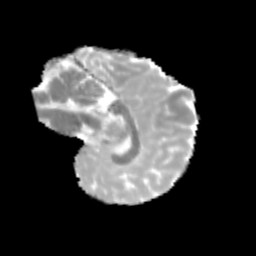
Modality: MD
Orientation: sagittal
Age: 9
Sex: male
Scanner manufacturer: siemens
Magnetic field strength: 3 T
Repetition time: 3.8 s
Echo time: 0.07 s